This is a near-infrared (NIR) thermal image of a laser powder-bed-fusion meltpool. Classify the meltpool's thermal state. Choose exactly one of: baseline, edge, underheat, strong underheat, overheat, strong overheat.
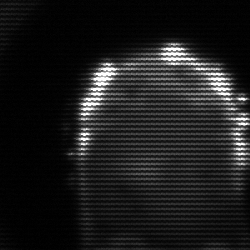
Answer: baseline